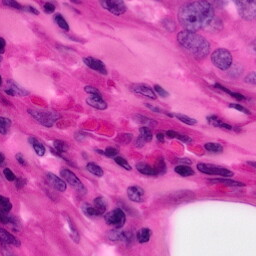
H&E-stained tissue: Pancreatic